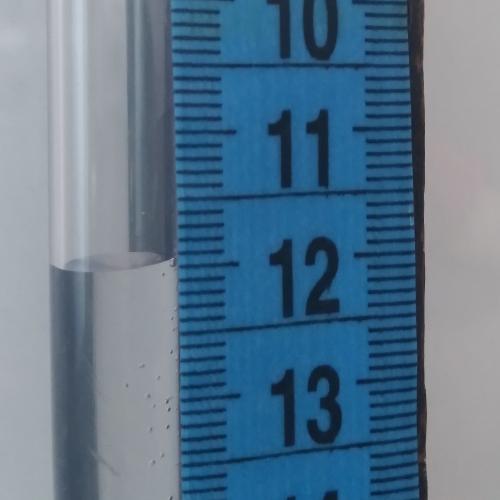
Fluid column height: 11.9 cm